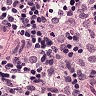
Metastatic tissue present: no